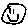
Label: smiley face